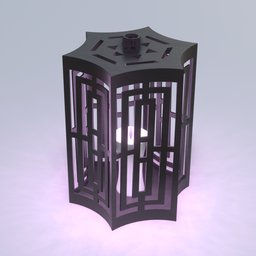
Label: lighting